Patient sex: M
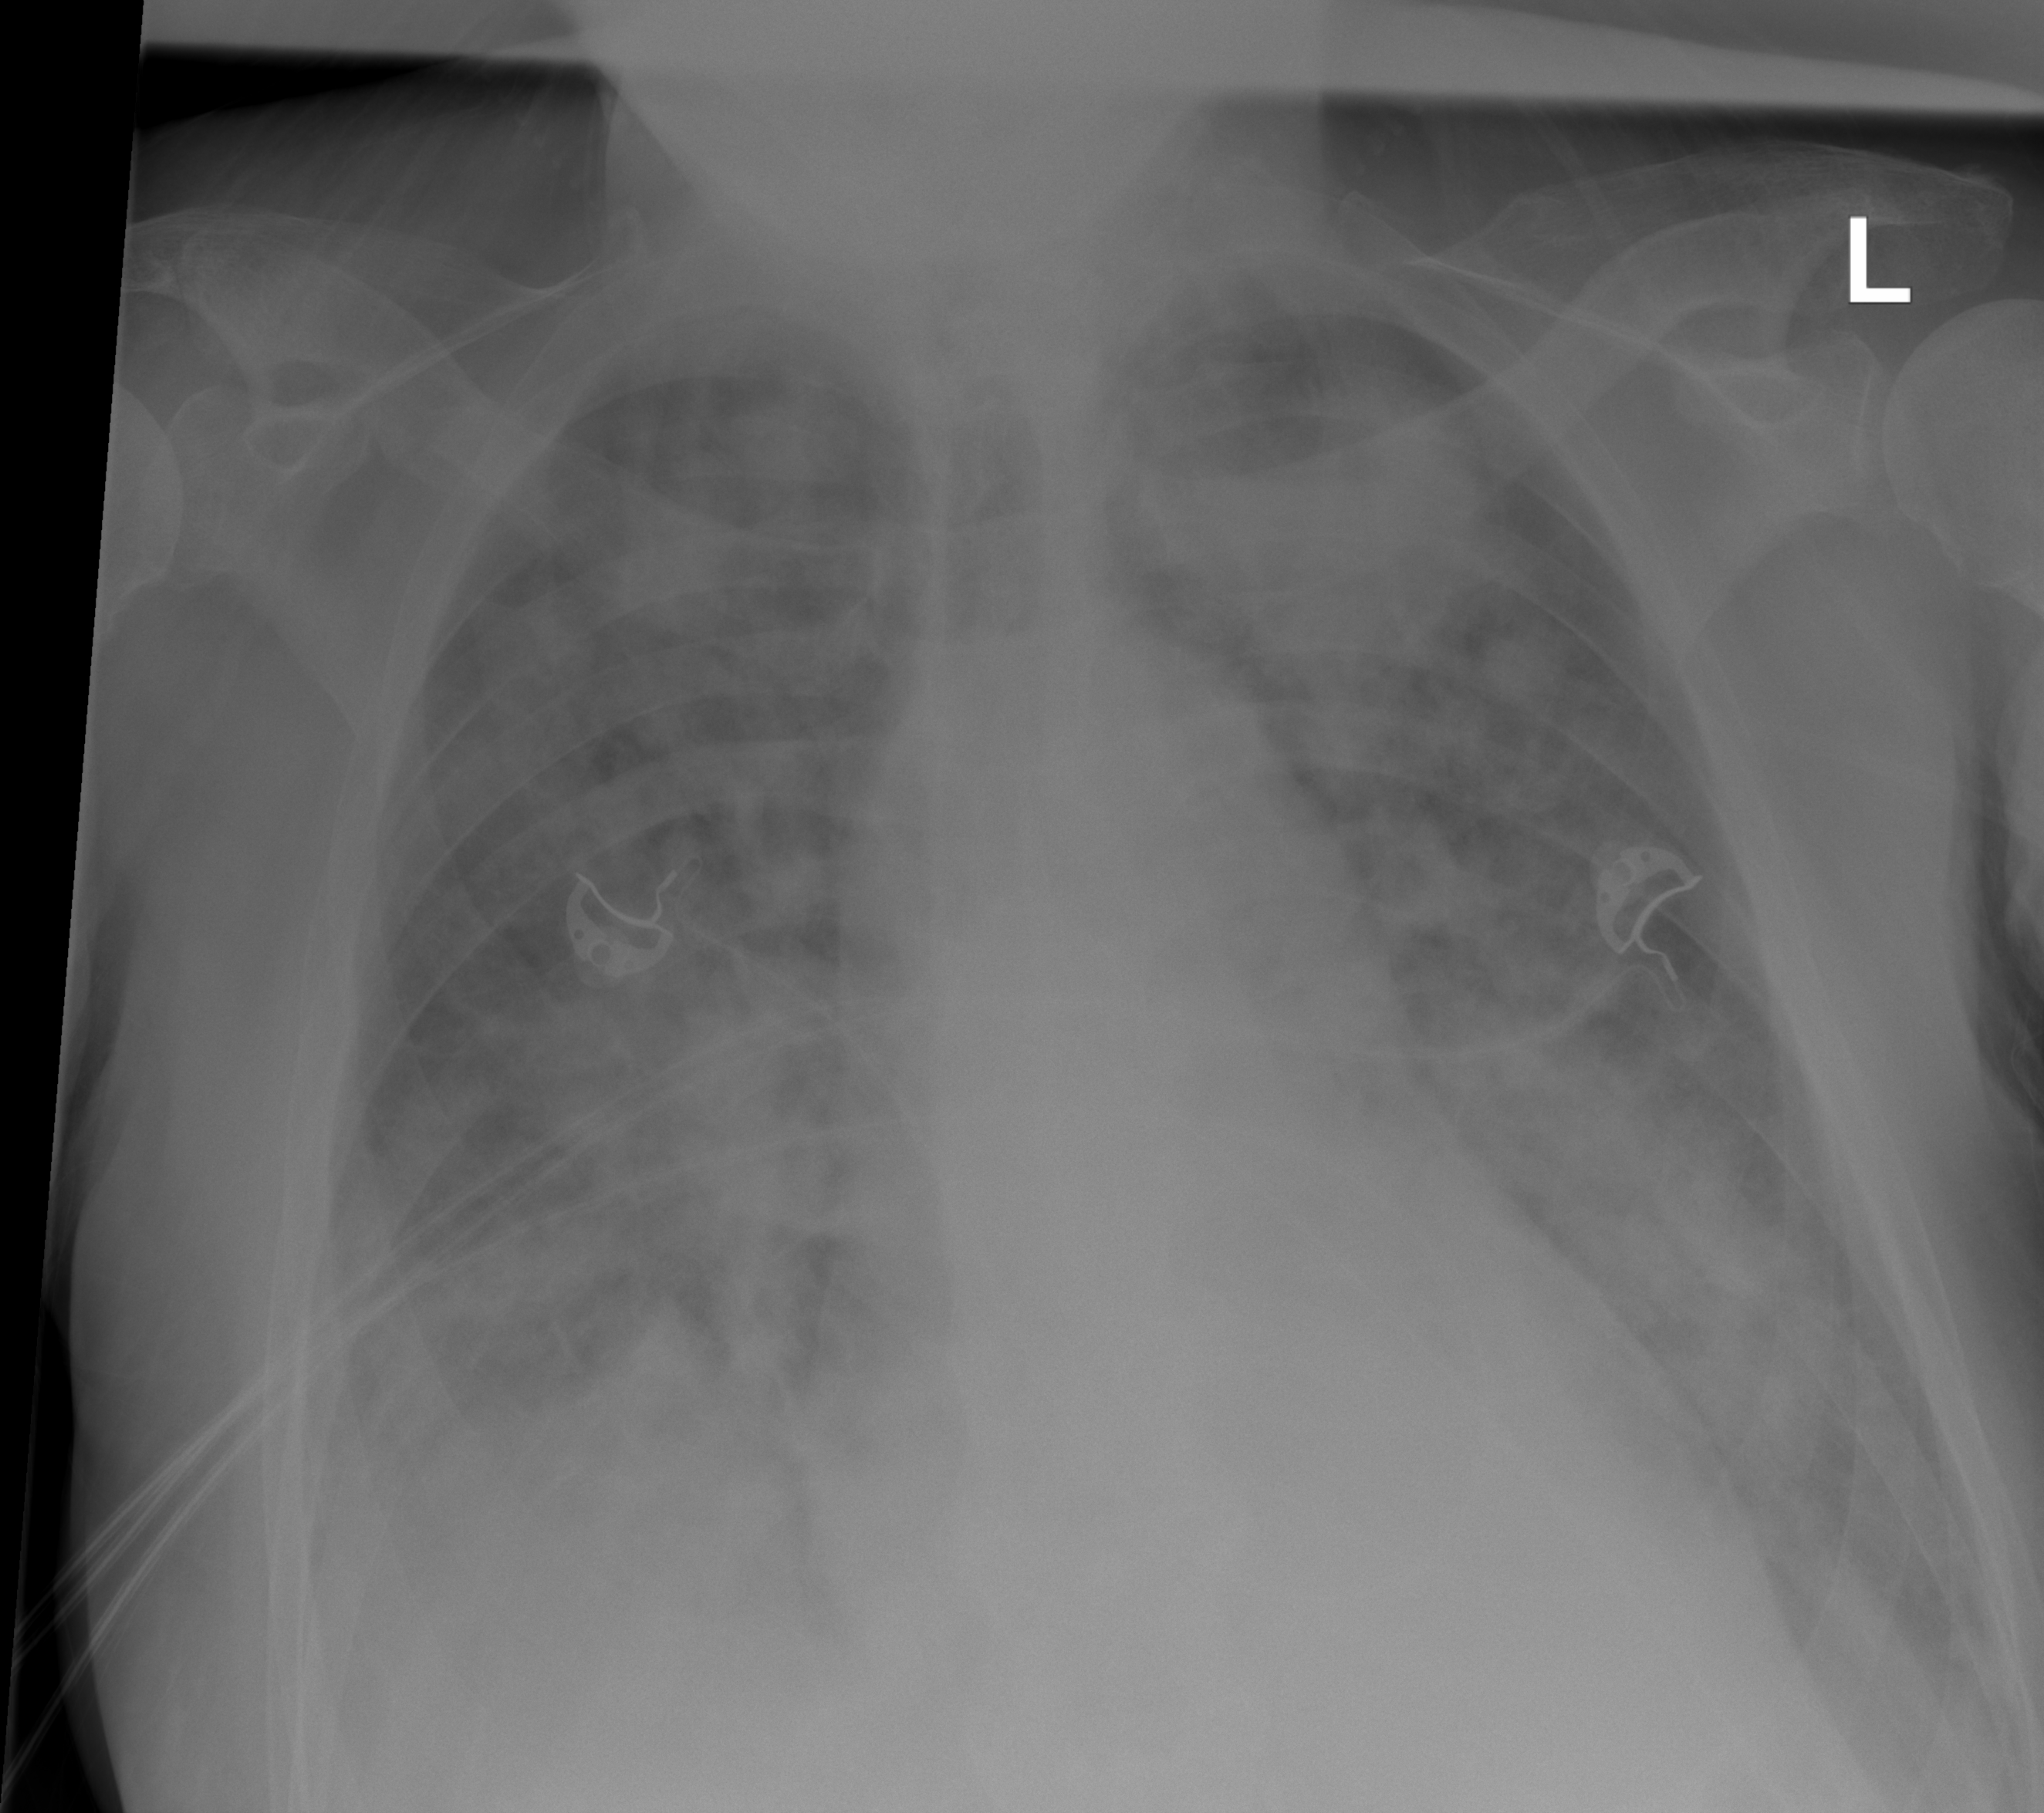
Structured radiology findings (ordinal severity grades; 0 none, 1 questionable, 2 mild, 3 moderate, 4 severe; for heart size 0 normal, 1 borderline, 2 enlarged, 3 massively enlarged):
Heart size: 1
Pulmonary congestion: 3
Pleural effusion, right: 2
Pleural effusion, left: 2
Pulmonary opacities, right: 3
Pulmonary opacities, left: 3
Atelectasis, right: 2
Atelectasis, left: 2